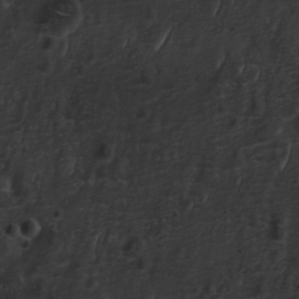
Label: non_frost